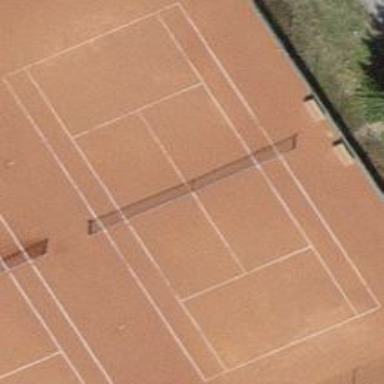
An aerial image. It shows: Sand tennis court on pitch for leisure land.